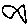
Label: fish